Question: I am trying to port the Orange Book brick shader to OpenGL ES 2.0 and I am running into problems with the lighting. With out the lighting I see the bricks, but with it the shape is just black.

'''
const float ZERO = 0.0;
const float ONE = 1.0;
// Should be built in, but this is GLES
uniform mat4 ModelViewMatrix;
uniform mat4 ModelViewProjectionMatrix;
uniform mat3 NormalMatrix;
attribute vec4 Vertex;
attribute vec3 Normal;
// Other variables
uniform vec3 LightPosition;
const float SpecularContribution = 0.3;
const float DiffuseContribution = 1.0 - SpecularContribution;
varying float LightIntensity;
varying vec2 MCPosition;
void main()
{
vec3 ecPosition = vec3(ModelViewMatrix * Vertex);
vec3 tnorm = normalize(NormalMatrix * Normal);
vec3 lightVec = normalize(LightPosition - ecPosition);
vec3 reflectVec = reflect(-lightVec, tnorm);
vec3 viewVec = normalize(-ecPosition);
float diffuse = max(dot(lightVec, tnorm), ZERO);
float spec = ZERO;
if(diffuse > ZERO)
{
spec = max(dot(reflectVec, viewVec), ZERO);
spec = pow(spec, 16.0);
}
LightIntensity = DiffuseContribution * diffuse +
SpecularContribution * spec;
MCPosition = Vertex.xy;
gl_Position = ModelViewProjectionMatrix * Vertex;
}
'''
'''
precision mediump float;
const float ONE = 1.0;
const float HALF = 0.5;
uniform vec3 BrickColor, MortarColor;
uniform vec2 BrickSize, BrickPercent;
varying float LightIntensity;
varying vec2 MCPosition;
void main()
{
vec3 color;
vec2 position, useBrick;
position = MCPosition / BrickSize;
if(fract(position.y * HALF) > HALF)
position.x += HALF;
position = fract(position);
useBrick = step(position, BrickPercent);
color = mix(MortarColor, BrickColor, useBrick.x * useBrick.y);
color *= LightIntensity;
gl_FragColor = vec4(color, ONE);
}
'''
'''
@Override
public void onSurfaceCreated(GL10 glUnused, EGLConfig config)
{
GLES20.glClearColor(0.3922f, 0.5843f, 0.9294f, 1.0f);
GLES20.glEnable(GLES20.GL_DEPTH_TEST);
try
{
mTorus.genTorus(60, 1.25f, 0.5f);
mAngle = 45.0f;
mProgramObject = ESShader.loadProgram(mContext, "cube.vert", "cube.frag");
mModelViewLoc = GLES20.glGetUniformLocation(mProgramObject, "ModelViewMatrix");
mMVPLoc = GLES20.glGetUniformLocation(mProgramObject, "ModelViewProjectionMatrix");
mNormalMatrixLoc = GLES20.glGetUniformLocation(mProgramObject, "NormalMatrix");
mLightPositionLoc = GLES20.glGetUniformLocation(mProgramObject, "LightPosition");
mBrickColorLoc = GLES20.glGetUniformLocation(mProgramObject, "BrickColor");
mMortarColorLoc = GLES20.glGetUniformLocation(mProgramObject, "MortarColor");
mBrickSizeLoc = GLES20.glGetUniformLocation(mProgramObject, "BrickSize");
mBrickPercentLoc = GLES20.glGetUniformLocation(mProgramObject, "BrickPercent");
mPositionLoc = GLES20.glGetAttribLocation(mProgramObject, "Vertex");
mNormalLoc = GLES20.glGetAttribLocation(mProgramObject, "Normal");
}
catch(IOException ioe)
{
System.err.println("Failed to load shaders");
}
}
@Override
public void onSurfaceChanged(GL10 glUnused, int width, int height)
{
mWidth = width;
mHeight = height;
mProjection.loadIdentity();
mProjection.perspective(60.0f, (float)mWidth / (float)mHeight, 1.0f, 20.0f);
GLES20.glViewport(0, 0, mWidth, mHeight);
}
private void update()
{
if(mLastTime == 0) mLastTime = SystemClock.uptimeMillis();
long curTime = SystemClock.uptimeMillis();
long elapsedTime = curTime - mLastTime;
float deltaTime = elapsedTime / 1000.0f;
mLastTime = curTime;
// Compute a rotation angle based on time to rotate the cube
mAngle += (deltaTime * 40.0f);
if(mAngle >= 360.0f) mAngle -= 360.0f;
}
@Override
public void onDrawFrame(GL10 glUnused)
{
update();
GLES20.glClear(GLES20.GL_COLOR_BUFFER_BIT | GLES20.GL_DEPTH_BUFFER_BIT);
// Use the program object
GLES20.glUseProgram(mProgramObject);
mModelView.loadIdentity();
mModelView.translate(0.0f, 0.0f, -5.0f);
mModelView.rotate(mAngle, 1.0f, 0.0f, 0.75f);
mNormalMatrix.load(mModelView);
mNormalMatrix.invert();
mNormalMatrix.transpose();
mMVPMatrix.multiply(mModelView, mProjection);
GLES20.glUniformMatrix4fv(mModelViewLoc, 1, false, mModelView.getAsFloatBuffer());
GLES20.glUniformMatrix4fv(mMVPLoc, 1, false, mMVPMatrix.getAsFloatBuffer());
GLES20.glUniformMatrix4fv(mNormalMatrixLoc, 1, false, mNormalMatrix.getAsFloatBuffer());
GLES20.glUniform3f(mLightPositionLoc, 5.0f, 5.0f, 5.0f);
GLES20.glUniform3f(mBrickColorLoc, 0.549f, 0.239f, 0.271f);
GLES20.glUniform3f(mMortarColorLoc, 0.8f, 0.8f, 0.8f);
GLES20.glUniform2f(mBrickSizeLoc, 0.3f, 0.15f);
GLES20.glUniform2f(mBrickPercentLoc, 0.9f, 0.85f);
GLES20.glVertexAttribPointer(mPositionLoc, 3, GLES20.GL_FLOAT, false, 0, mTorus.getVertices());
GLES20.glEnableVertexAttribArray(mPositionLoc);
GLES20.glVertexAttribPointer(mNormalLoc, 3, GLES20.GL_FLOAT, false, 0, mTorus.getNormals());
GLES20.glEnableVertexAttribArray(mNormalLoc);
GLES20.glDrawElements(GLES20.GL_TRIANGLES, mTorus.getNumIndices(), GLES20.GL_UNSIGNED_SHORT, mTorus.getIndices());
}
'''
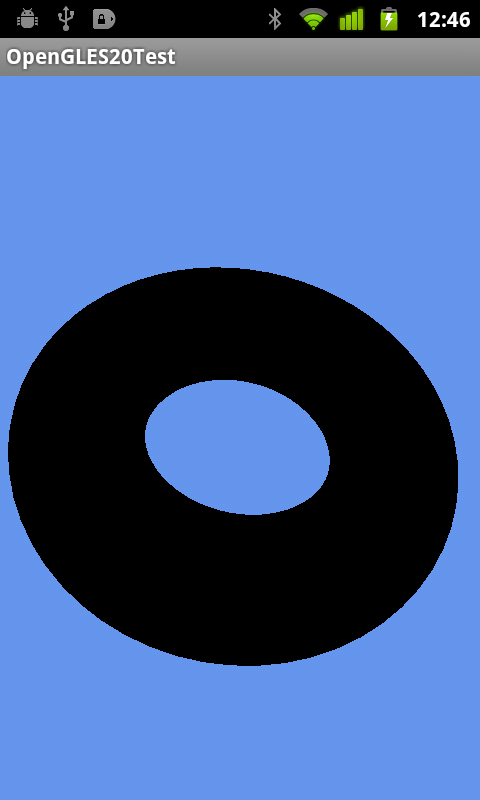
Answer: The problem was that I was passing in the wrong values for my NormalMatrix. The NormalMatrix is the Upper-Left 3x3 of the Transpose of the Inverse of the ModelViewMatrix. For that I had this code:
'''
mNormalMatrix.load(mModelView);
mNormalMatrix.invert();
mNormalMatrix.transpose();
'''
Which resulted in a 4x4 Matrix, but in my shader I had it as a mat3, this shifted the values around and made it fail.